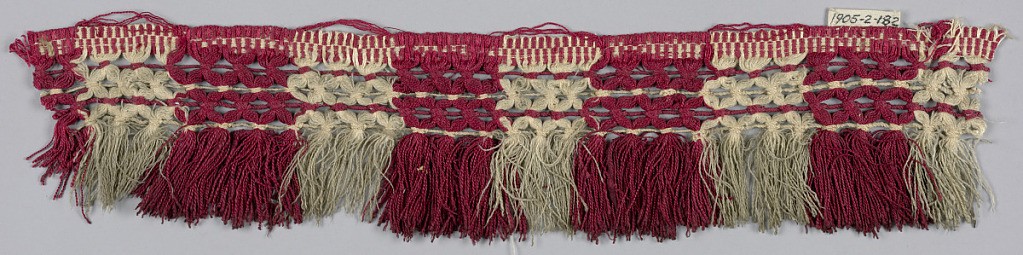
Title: Fringe
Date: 17th century
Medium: silk Technique: plain weave
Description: Red and white fringe with a plain weave heading, band in a trellis pattern above red and white skirt threads.